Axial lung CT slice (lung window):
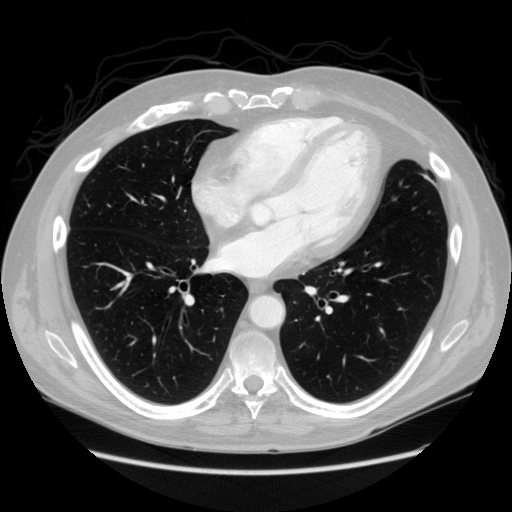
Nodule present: no